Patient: sex M, age 55
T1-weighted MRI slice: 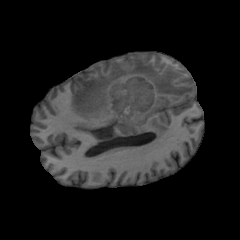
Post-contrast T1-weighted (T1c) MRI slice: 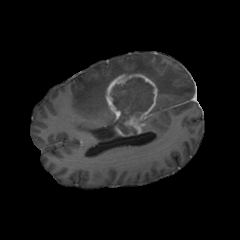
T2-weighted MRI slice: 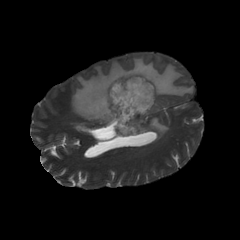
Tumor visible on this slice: yes
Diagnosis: Glioblastoma, IDH-wildtype
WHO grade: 4